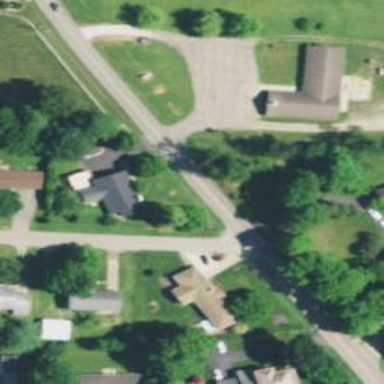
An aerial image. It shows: Road with stop sign.